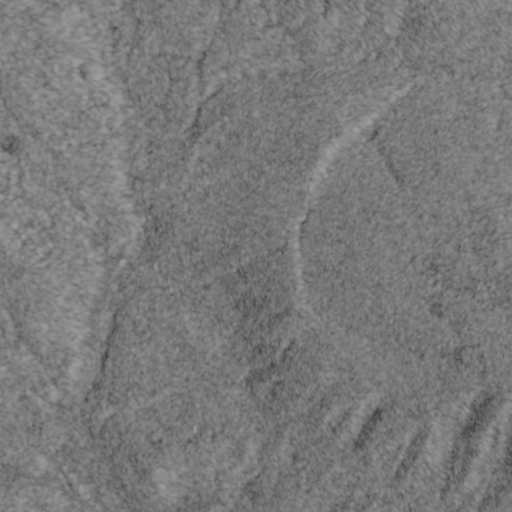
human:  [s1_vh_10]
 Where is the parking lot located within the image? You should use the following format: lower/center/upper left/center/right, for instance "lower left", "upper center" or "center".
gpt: The parking lot is located in the upper left of the image.
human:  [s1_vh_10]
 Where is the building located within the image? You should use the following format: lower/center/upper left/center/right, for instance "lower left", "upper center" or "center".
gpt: The building is located in the lower left of the image.
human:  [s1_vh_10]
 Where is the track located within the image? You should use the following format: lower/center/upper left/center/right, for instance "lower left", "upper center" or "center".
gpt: There is no track in the image.

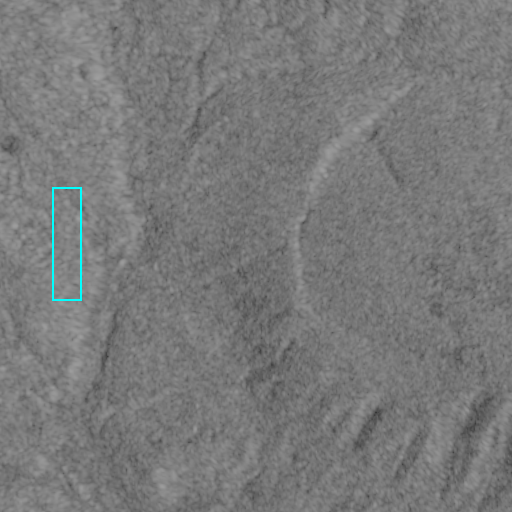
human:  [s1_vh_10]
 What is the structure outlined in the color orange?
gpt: There is no orange outline.
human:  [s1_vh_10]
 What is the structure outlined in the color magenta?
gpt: There is no structure outlined in magenta.